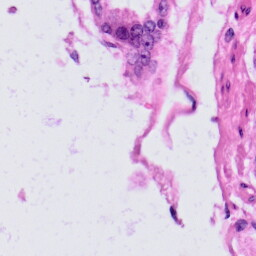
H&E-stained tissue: Prostate